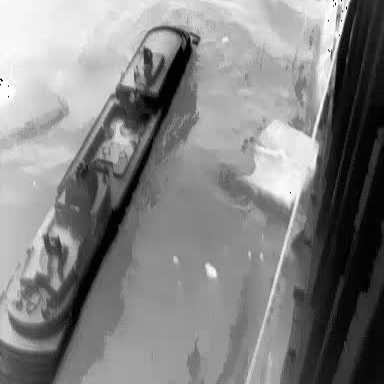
There is a container_ship in the infrared image.